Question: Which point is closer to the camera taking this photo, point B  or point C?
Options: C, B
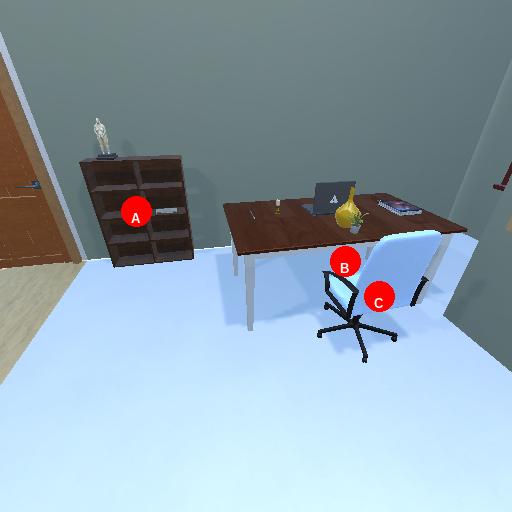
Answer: C